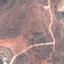
Label: HerbaceousVegetation